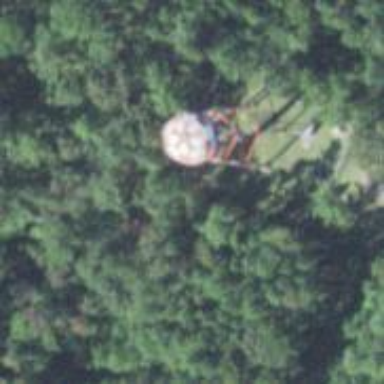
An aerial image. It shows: Water tower that is man-made.